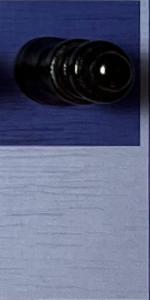
Label: Empty